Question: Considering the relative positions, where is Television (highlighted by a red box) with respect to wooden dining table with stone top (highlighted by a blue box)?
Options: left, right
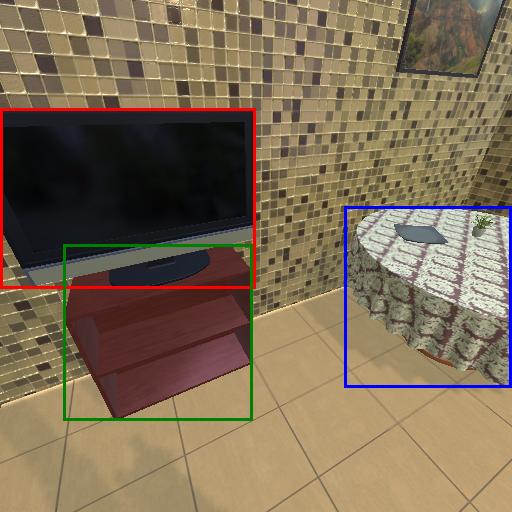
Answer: left